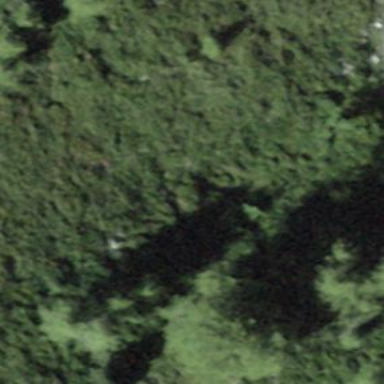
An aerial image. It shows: Forest area.